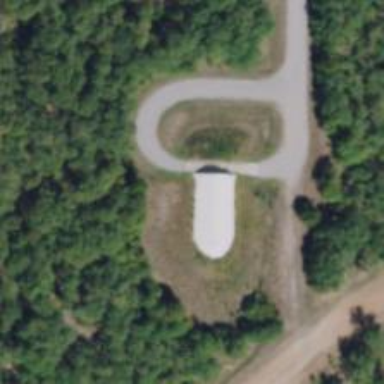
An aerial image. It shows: Military bunker for protection and defense.